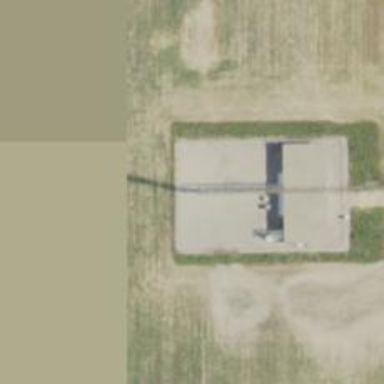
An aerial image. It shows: Man-made mast used for communication purposes.